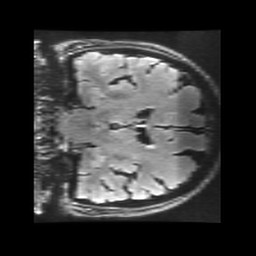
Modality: FLAIR
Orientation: coronal
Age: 71
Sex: female
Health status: healthy
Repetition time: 12 s
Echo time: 0.09782 s